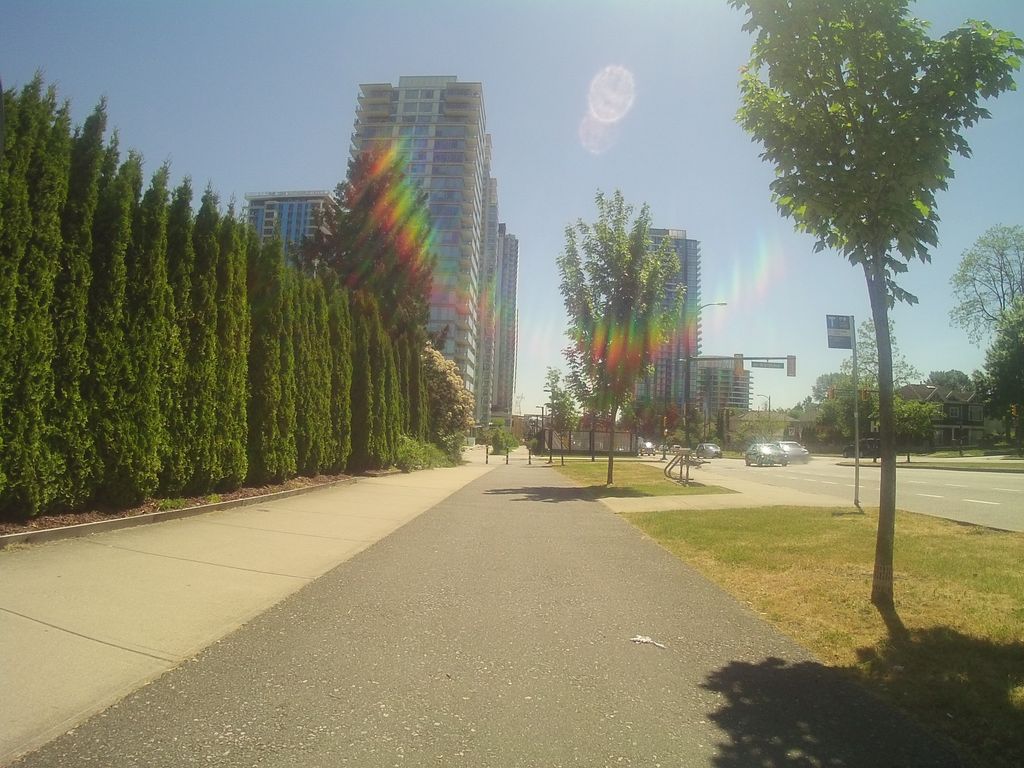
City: vancouver